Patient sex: F
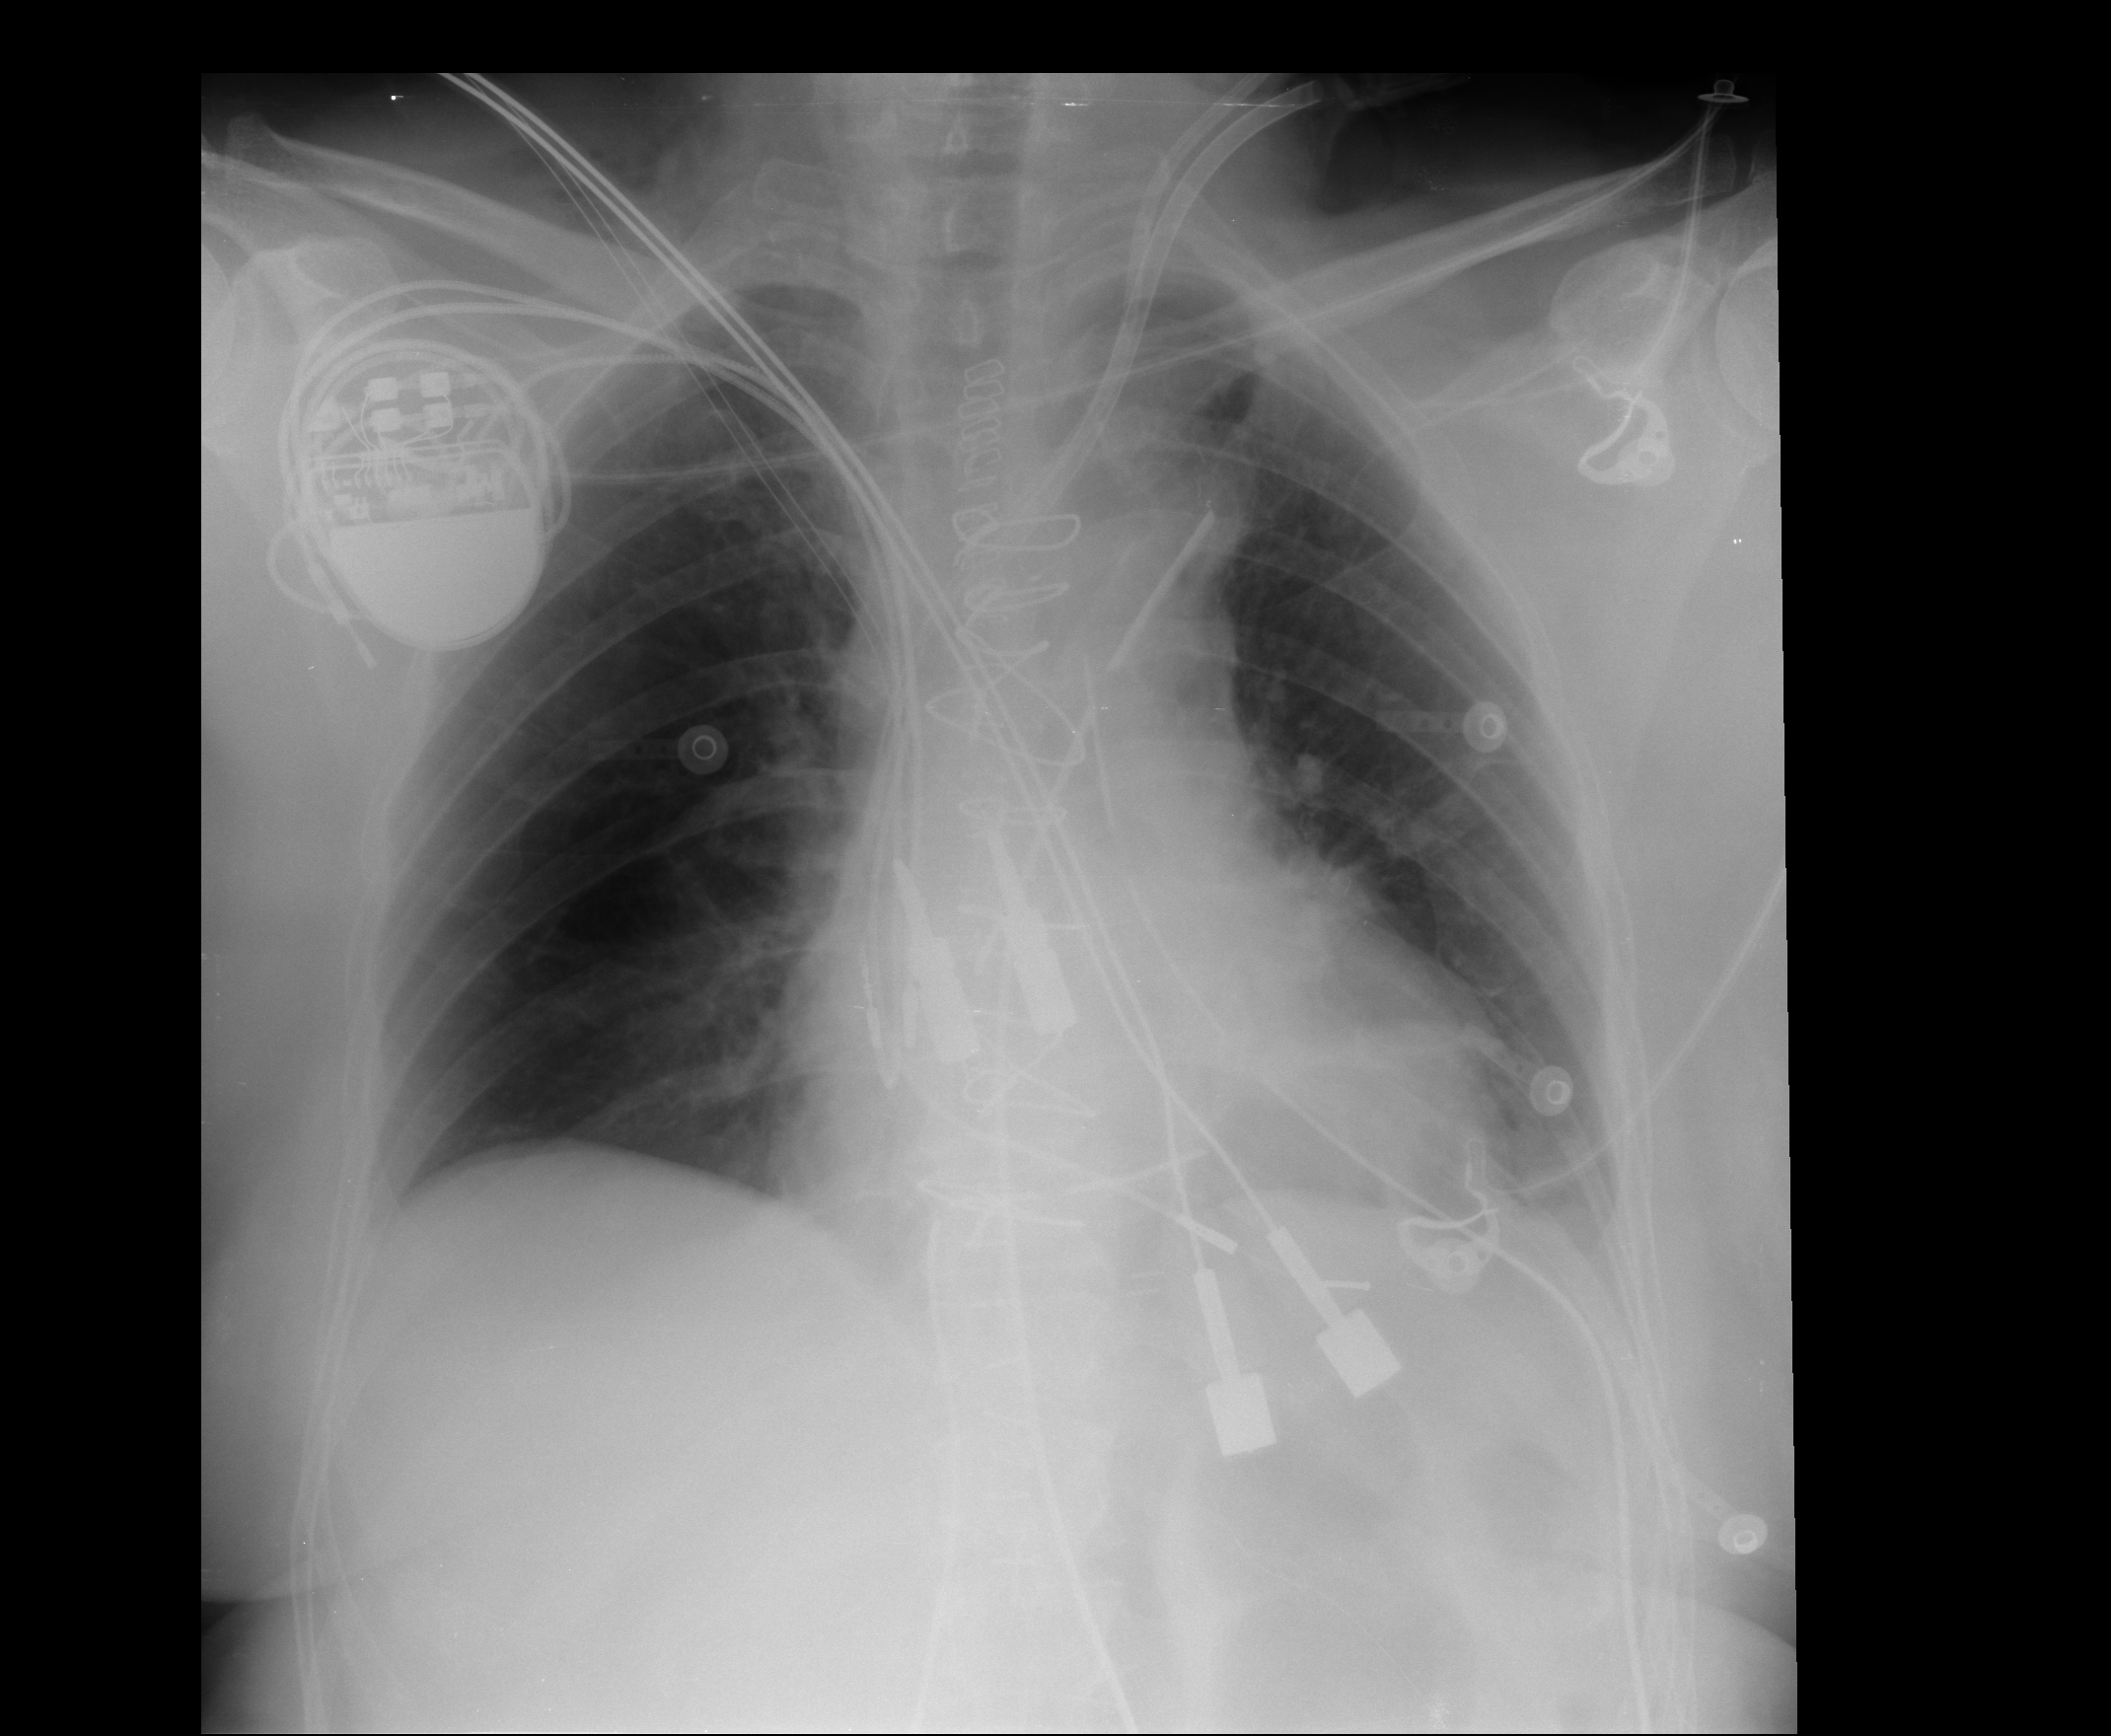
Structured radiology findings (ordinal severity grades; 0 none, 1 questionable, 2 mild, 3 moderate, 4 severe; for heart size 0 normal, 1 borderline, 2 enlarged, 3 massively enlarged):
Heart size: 0
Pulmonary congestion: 2
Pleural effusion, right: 1
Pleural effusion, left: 1
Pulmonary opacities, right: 0
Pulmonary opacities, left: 0
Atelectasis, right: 2
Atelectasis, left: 1